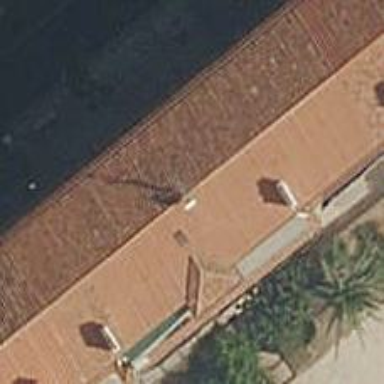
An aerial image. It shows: Residential building.